Question: I am working on a vb.net winform application.
By default the text on a button starts after a little space. I need to start the text from the border itself without any space. And also i want to control the spacing by adding some indentation value.
But there are no button properties to control this. Can you please suggest some ways to achieve this. Below is the image to demonstrate the requirement.

Button 1 represents how the text appears by default. And Button 2 is the output to achieve.
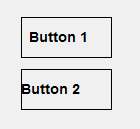
Answer: You need to handle Paint event of button to draw string on Button.
Like:
'''
Private Sub Button1_Paint(sender As System.Object, e As System.Windows.Forms.PaintEventArgs) Handles Button1.Paint
Button1.Text = String.Empty
e.Graphics.DrawString("Test", Button1.Font, Brushes.Black, New Point(0, 5))
End Sub
'''
And Set FlatStyle, BorderColor, BorderSize Properties:

Output of Button UI: